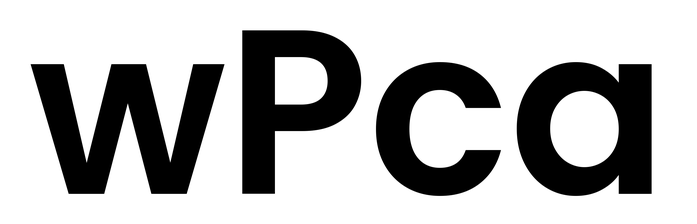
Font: Poppins-SemiBold